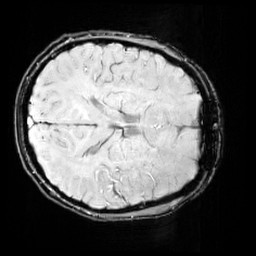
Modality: SWI
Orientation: axial
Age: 13
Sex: male
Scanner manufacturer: siemens
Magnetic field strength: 3 T
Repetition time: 0.027 s
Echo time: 0.02 s